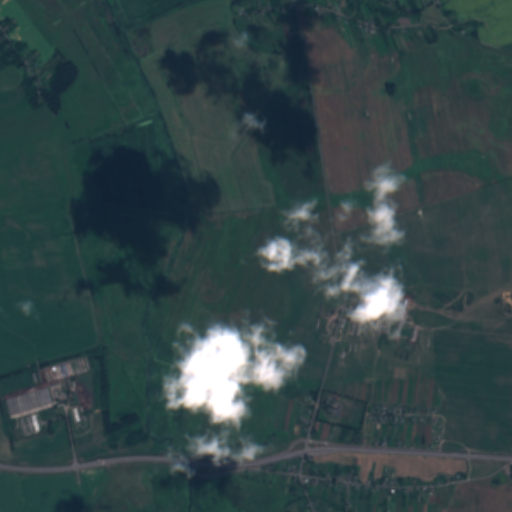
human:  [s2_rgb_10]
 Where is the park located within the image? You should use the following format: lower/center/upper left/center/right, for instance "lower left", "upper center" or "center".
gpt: The park is located in the lower right of the image.
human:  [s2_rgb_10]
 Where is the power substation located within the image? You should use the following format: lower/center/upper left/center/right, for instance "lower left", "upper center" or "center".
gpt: The power substation is located in the lower center of the image.
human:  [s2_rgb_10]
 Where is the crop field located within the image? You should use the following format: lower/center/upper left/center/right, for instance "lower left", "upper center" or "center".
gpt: There is no crop field in the image.